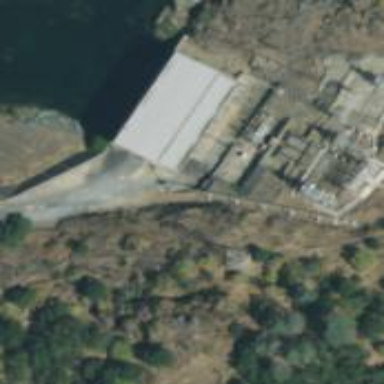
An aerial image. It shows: Building which is power plant.